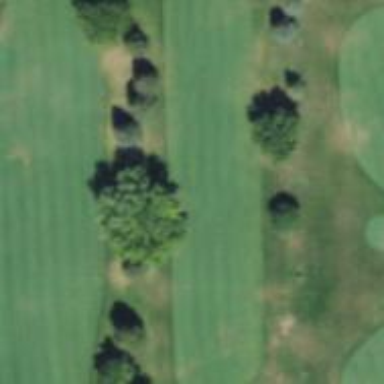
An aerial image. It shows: View of golf hole.